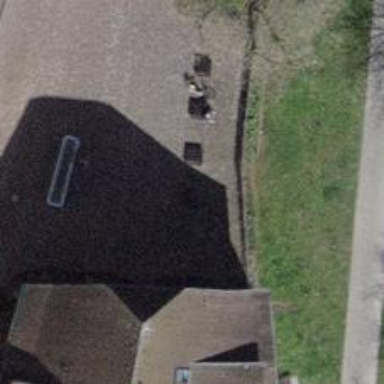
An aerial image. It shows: Brown bench.